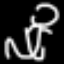
Label: squiggle